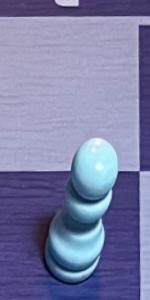
Label: Pawn_White